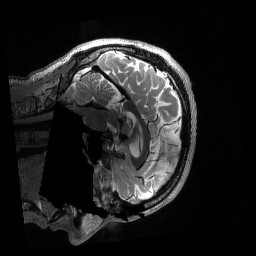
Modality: T2w
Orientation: sagittal
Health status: healthy
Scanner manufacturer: siemens
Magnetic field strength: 3 T
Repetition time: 3.2 s
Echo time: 0.563 s